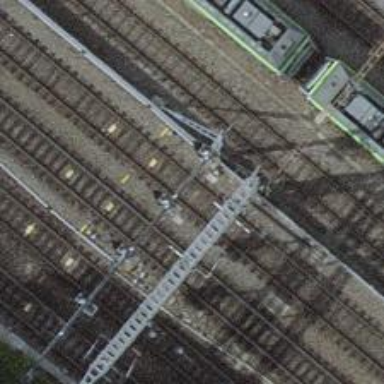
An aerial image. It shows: Railway signal.